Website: home-depot
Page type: customer-info-address
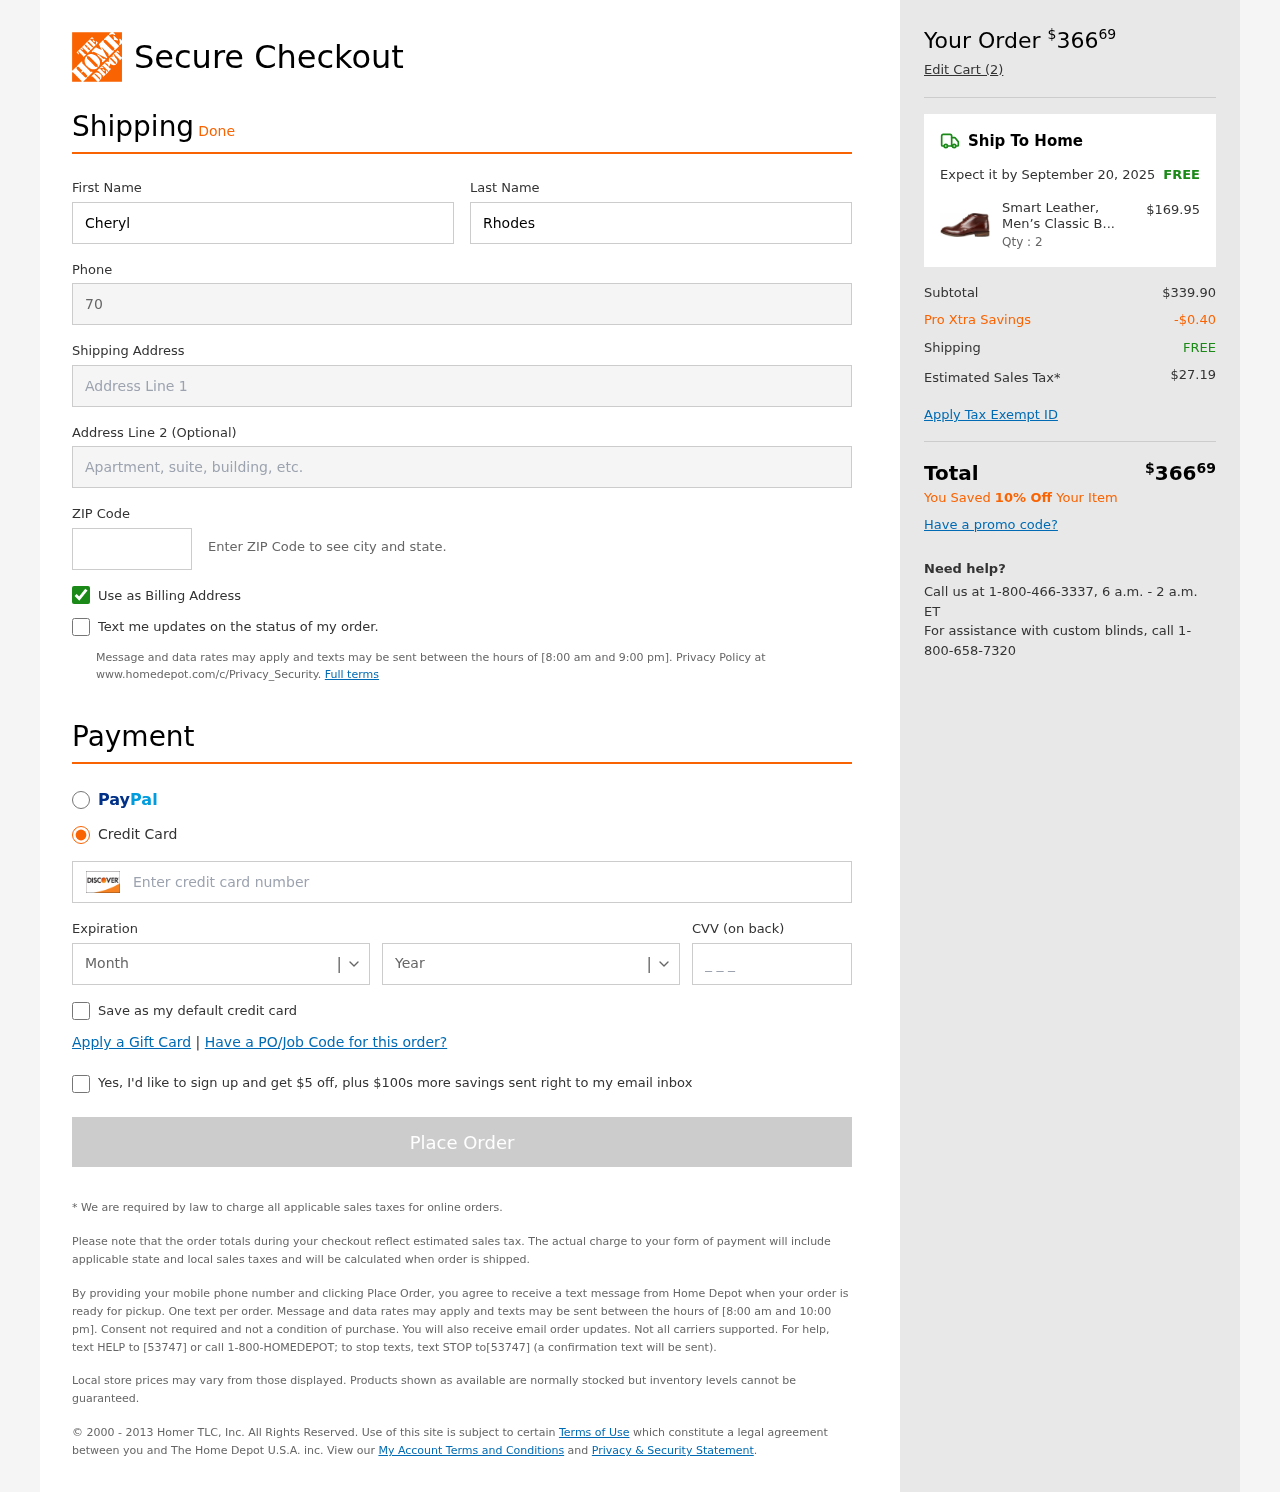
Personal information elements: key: PII_CARD_CVV
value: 853
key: PII_CARD_EXPIRY_MONTH
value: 04
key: PII_CARD_EXPIRY_YEAR
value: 29
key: PII_CARD_NUMBER
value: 6011 5774 2510 4396
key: PII_FIRSTNAME
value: Cheryl
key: PII_LASTNAME
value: Rhodes
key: PII_PHONE
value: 7079404040
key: PII_POSTCODE
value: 97320
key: PII_STREET
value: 61082 Wheeler Shoals
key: PII_STREET2
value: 26223 Rebecca Stream
Product elements: key: PRODUCT1_NAME
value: Smart Leather, Men’s Classic Boots
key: PRODUCT1_PRICE
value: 169.95
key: PRODUCT1_QUANTITY
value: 2
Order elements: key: ORDER_TOTAL
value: $36669
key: ORDER_NUM_ITEMS
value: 2
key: ORDER_DELIVERY_DATE
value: September 20, 2025
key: ORDER_SHIPPING_COST
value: FREE
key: ORDER_SUBTOTAL
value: $339.90
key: ORDER_DISCOUNT
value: -$0.40
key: ORDER_SHIPPING_COST2
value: FREE
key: ORDER_TAX
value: $27.19
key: ORDER_TOTAL2
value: $36669
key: ORDER_SAVINGS_MESSAGE
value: You Saved 10% Off Your Item